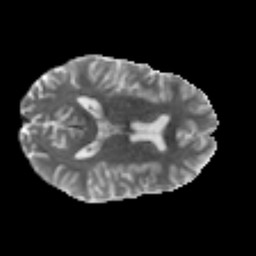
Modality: MD
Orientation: axial
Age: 45
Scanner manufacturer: philips
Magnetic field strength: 3 T
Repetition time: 8.6 s
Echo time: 0.127 s